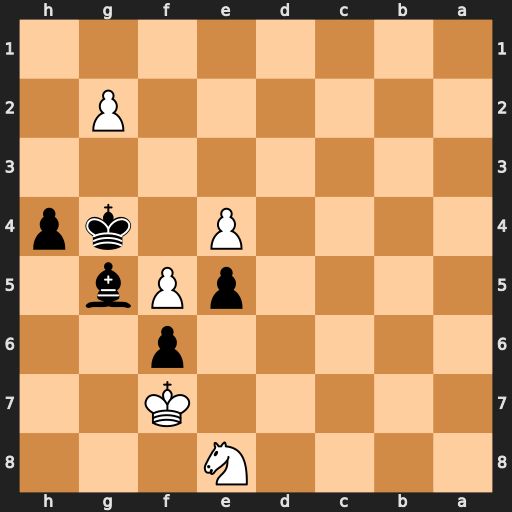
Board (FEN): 4N3/5K2/5p2/4pPb1/4P1kp/8/6P1/8
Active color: b
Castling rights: -
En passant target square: -
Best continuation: Kg3 Nxf6 Kxg2